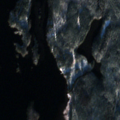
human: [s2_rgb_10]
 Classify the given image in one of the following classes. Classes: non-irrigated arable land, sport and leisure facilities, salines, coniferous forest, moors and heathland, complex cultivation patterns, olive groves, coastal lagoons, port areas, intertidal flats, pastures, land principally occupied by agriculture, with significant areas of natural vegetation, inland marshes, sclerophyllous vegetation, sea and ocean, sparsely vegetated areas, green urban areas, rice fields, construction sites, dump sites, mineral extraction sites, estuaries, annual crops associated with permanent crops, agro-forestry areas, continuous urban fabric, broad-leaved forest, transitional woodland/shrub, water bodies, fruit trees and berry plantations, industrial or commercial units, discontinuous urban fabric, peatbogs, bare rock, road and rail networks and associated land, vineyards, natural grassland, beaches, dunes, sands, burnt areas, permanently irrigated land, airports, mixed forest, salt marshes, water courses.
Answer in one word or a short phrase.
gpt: coniferous forest, mixed forest, water bodies